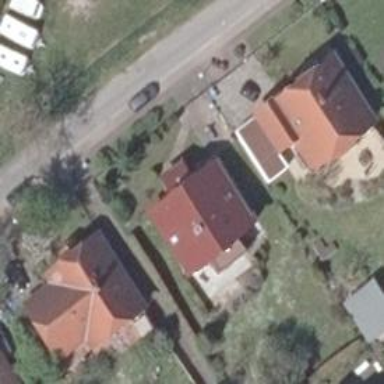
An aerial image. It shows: Detached building.